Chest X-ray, AP view. Patient: 35 years old, sex F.
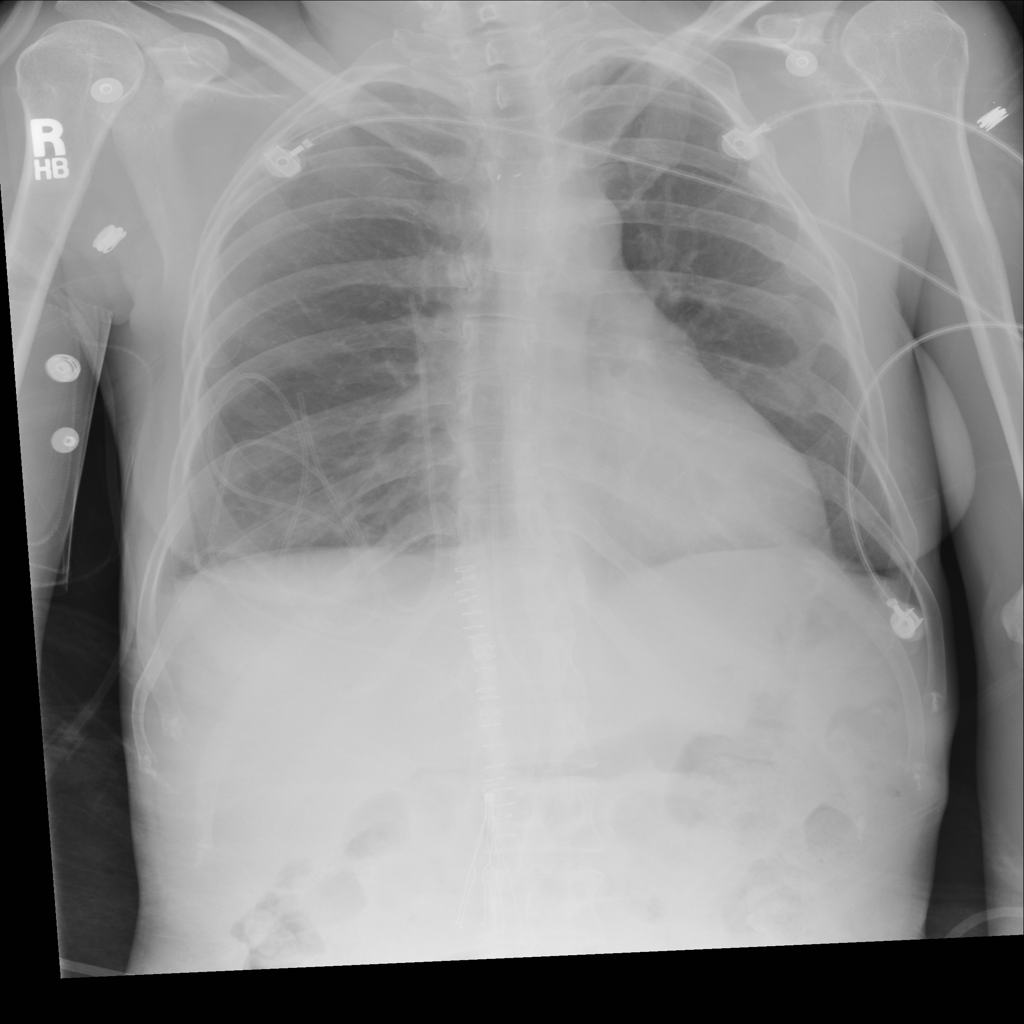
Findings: No Finding